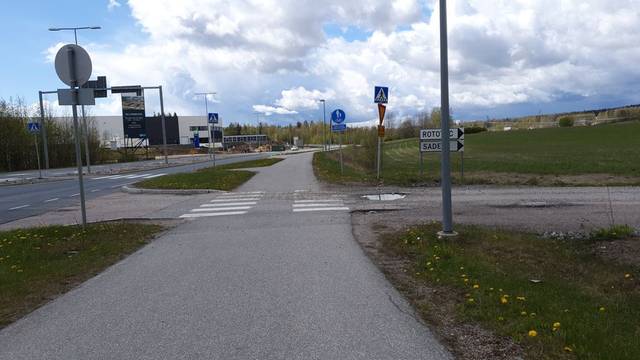
Region: Finland
Coordinates: 60.309, 24.889